Field crop: maize
Growth stage: 2
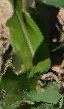
Species: maize